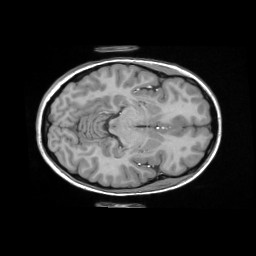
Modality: T1w
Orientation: axial